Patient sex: M
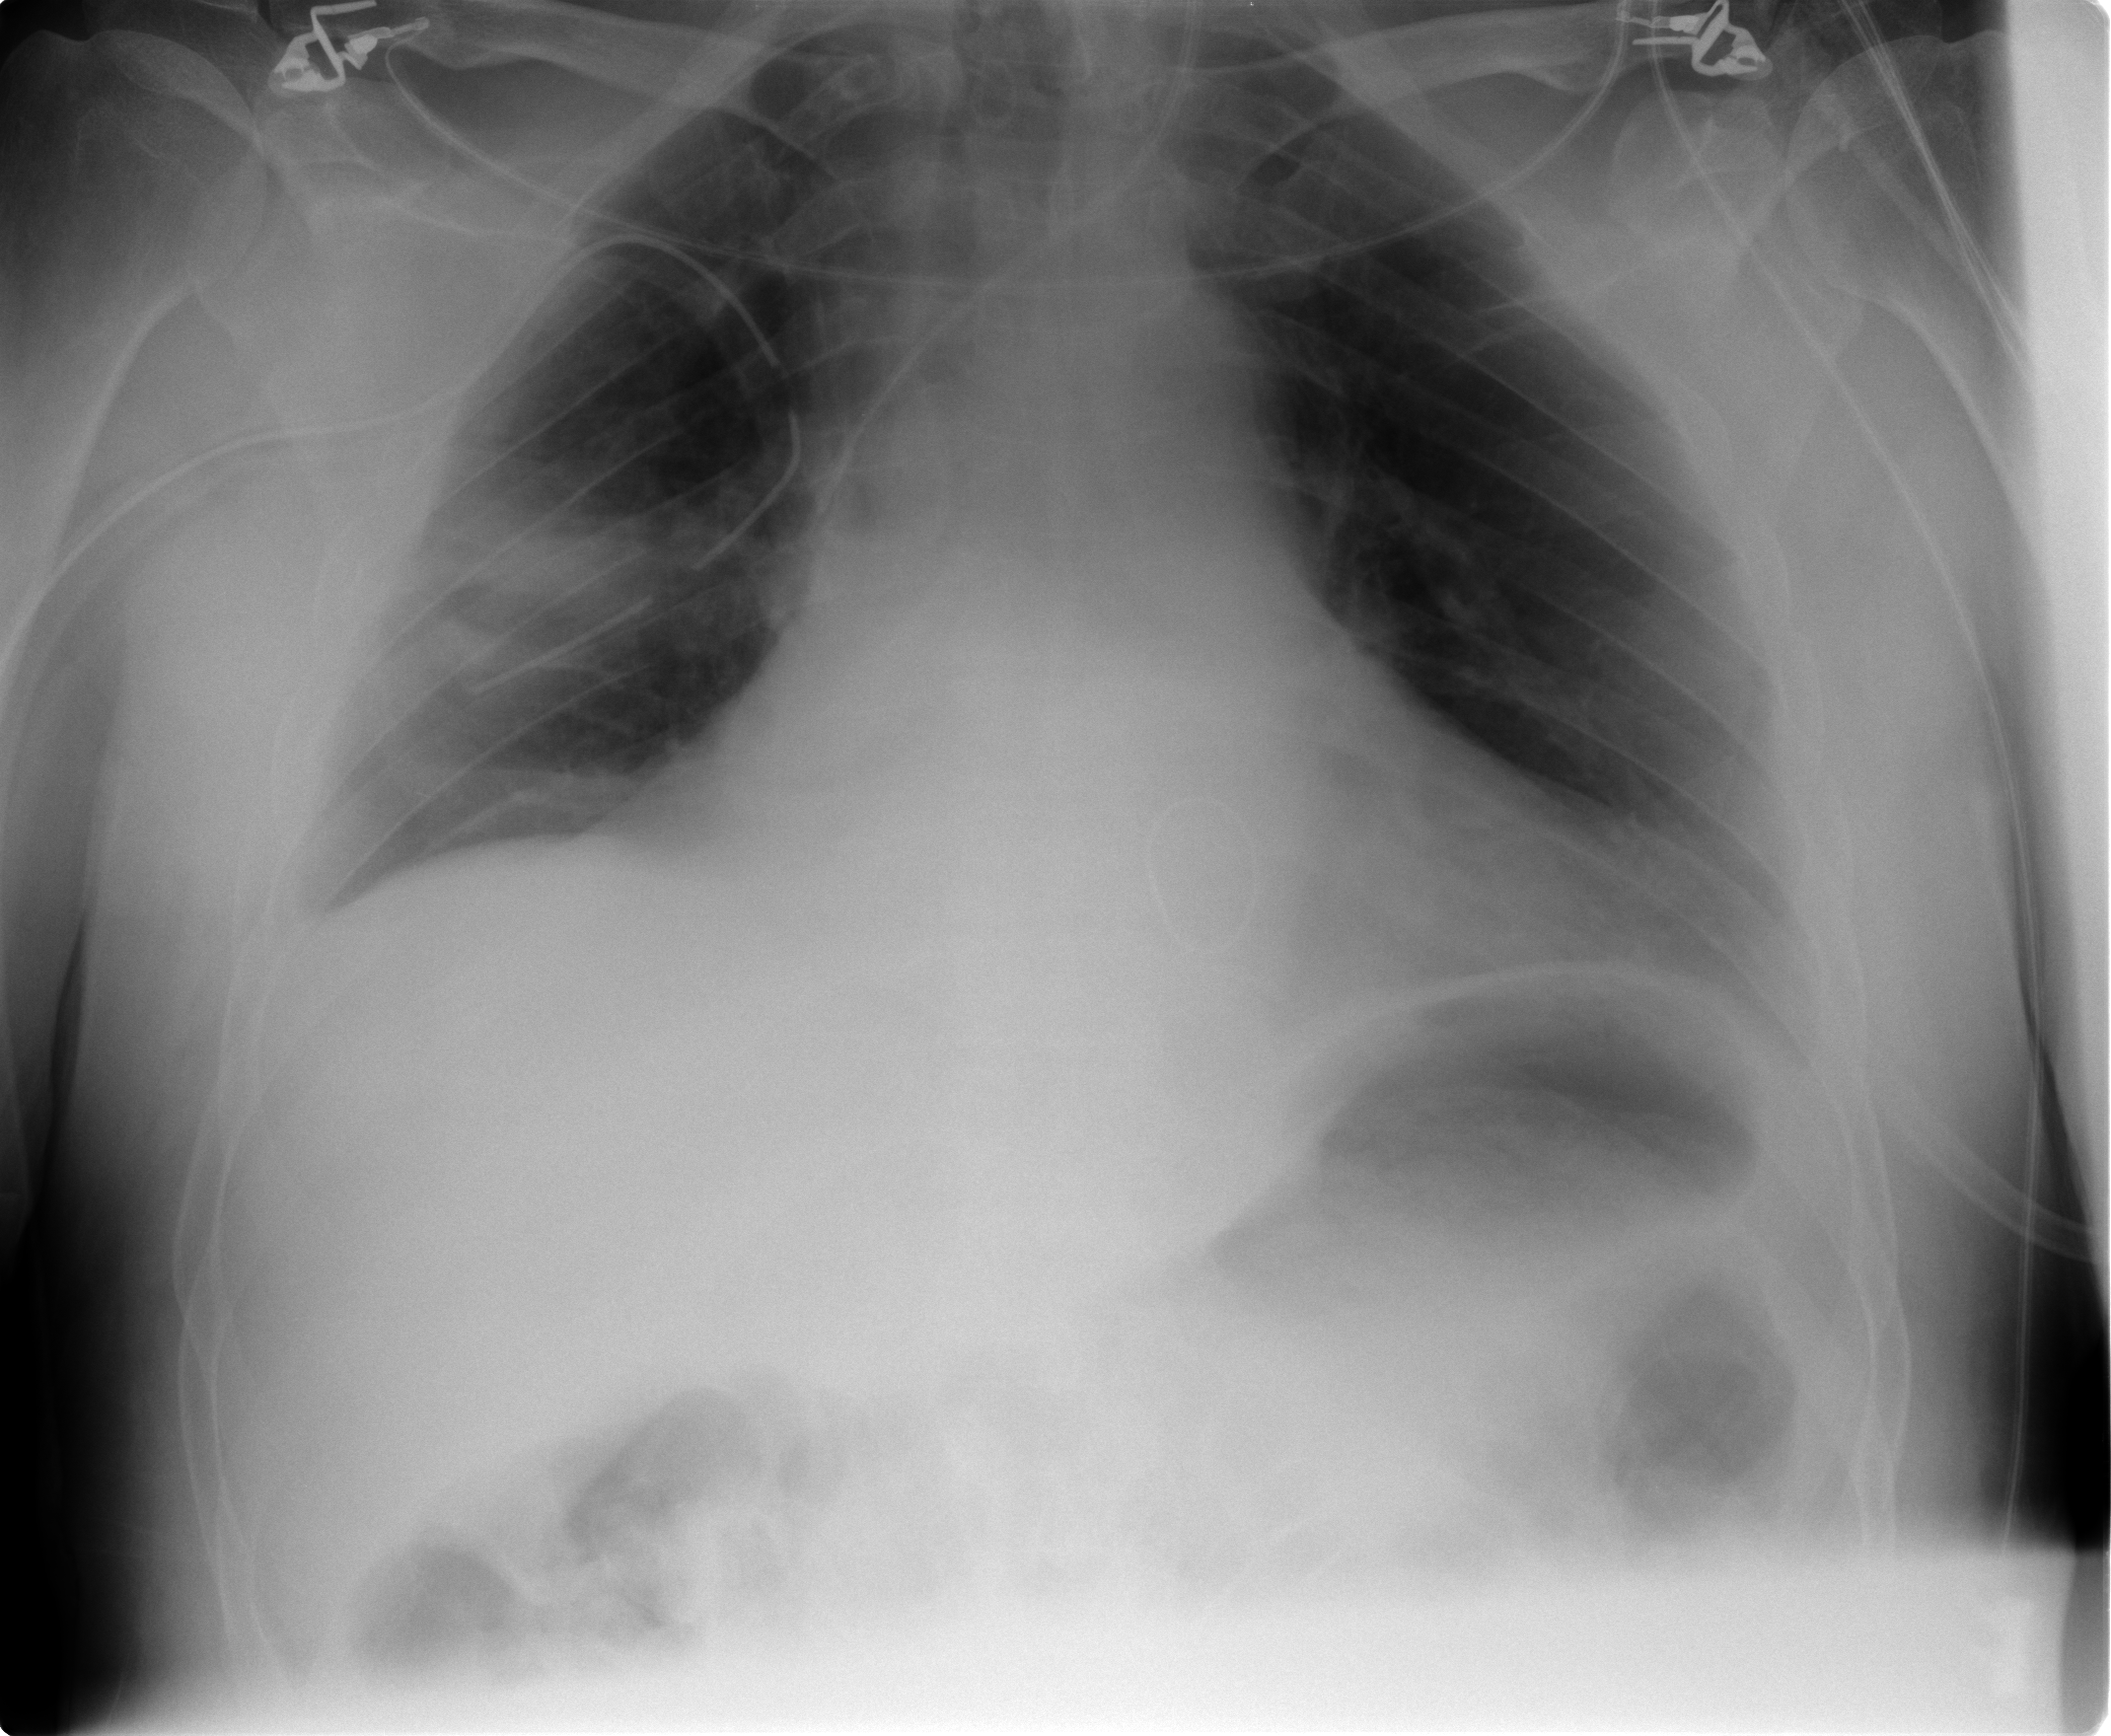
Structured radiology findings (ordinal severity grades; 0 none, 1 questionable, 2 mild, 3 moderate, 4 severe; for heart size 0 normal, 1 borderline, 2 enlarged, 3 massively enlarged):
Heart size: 1
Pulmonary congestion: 2
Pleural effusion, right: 2
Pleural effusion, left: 0
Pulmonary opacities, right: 2
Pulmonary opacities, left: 0
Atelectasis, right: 2
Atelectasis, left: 0